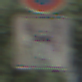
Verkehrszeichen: CarsharingfahrzeugeFrei
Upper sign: AbsolutesHalteverbot
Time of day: Midday
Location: Outdoor (Suburban)
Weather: Clear
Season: NotSpecified
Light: Natural